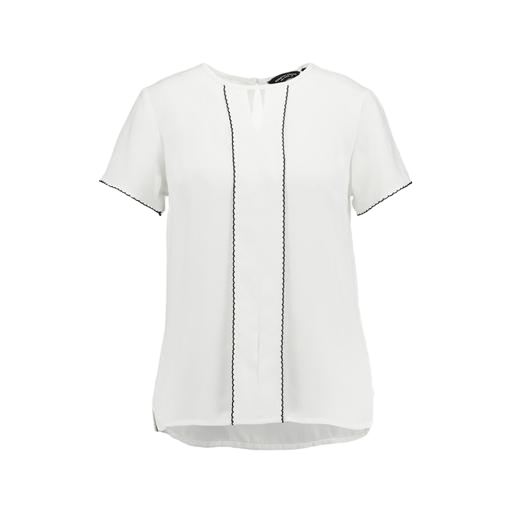
short-sleeve top only macy, white short-sleeved top, short-sleeved blouse, white background